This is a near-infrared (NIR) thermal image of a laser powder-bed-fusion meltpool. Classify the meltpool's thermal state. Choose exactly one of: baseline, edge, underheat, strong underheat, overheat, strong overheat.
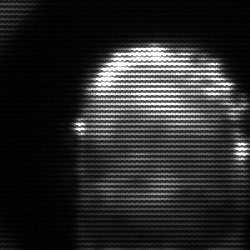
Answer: baseline